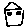
Label: house